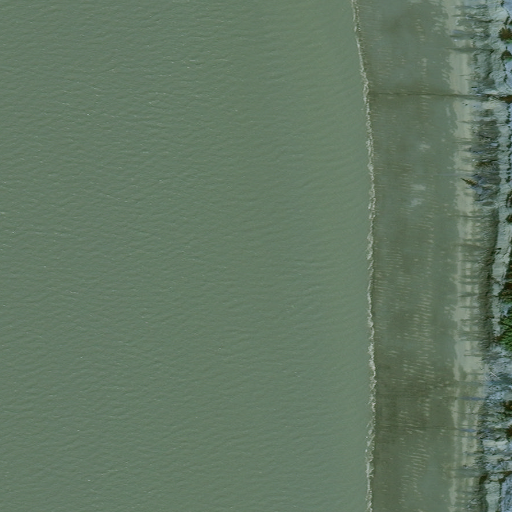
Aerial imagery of beach in Alaska named Kalifornsky Beach containing only unknown